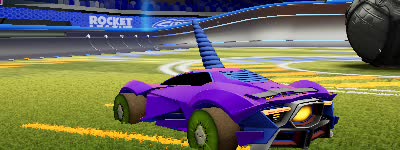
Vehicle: werewolf